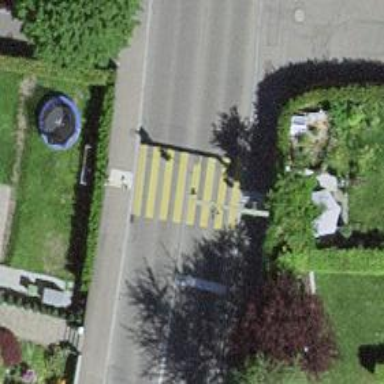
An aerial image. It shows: Zebra crossing on the road.